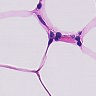
Metastatic tissue present: no